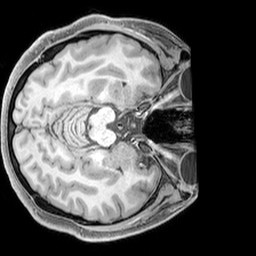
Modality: T1w
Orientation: axial
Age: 20
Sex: female
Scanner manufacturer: siemens
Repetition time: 2.3 s
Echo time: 0.00226 s